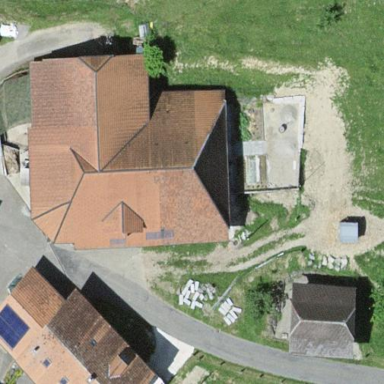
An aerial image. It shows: Farm building.